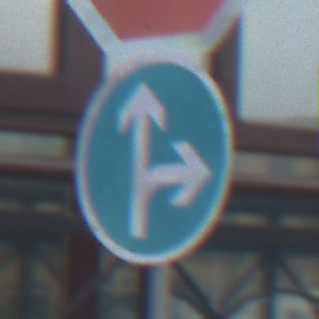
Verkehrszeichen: VorgeschriebeneFahrtrichtungGeradeausOderRechts
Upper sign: Stop
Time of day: MorningAfternoon
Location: Outdoor (Urban)
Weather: Overcast
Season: NotSpecified
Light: Natural